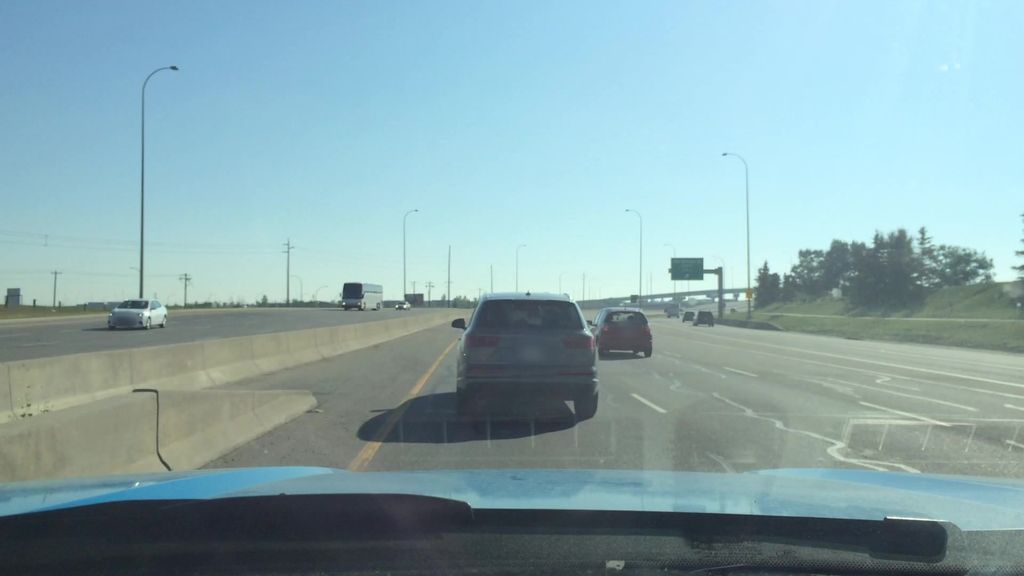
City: calgary